Aerial crown-view tile of a tropical tree (Barro Colorado Island, Panama), acquired 20250915:
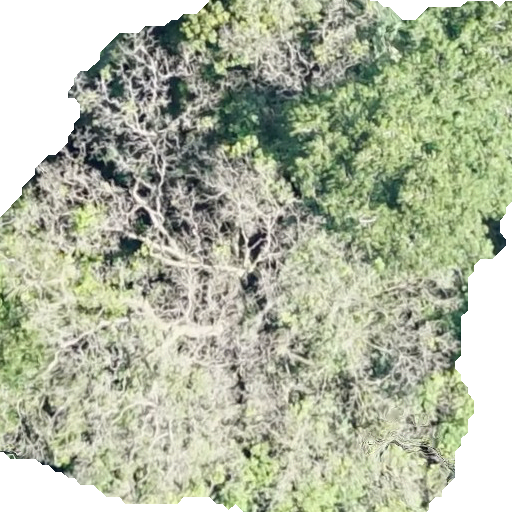
Species: Terminalia oblonga
GBIF accepted scientific name: Terminalia oblonga
Crown area: 350.25 m²